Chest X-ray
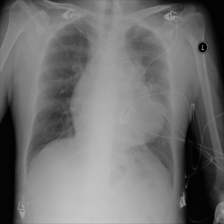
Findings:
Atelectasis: negative
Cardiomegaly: positive
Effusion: positive
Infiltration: negative
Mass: negative
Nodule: negative
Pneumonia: negative
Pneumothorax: negative
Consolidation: negative
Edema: negative
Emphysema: negative
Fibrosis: negative
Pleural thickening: negative
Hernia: negative